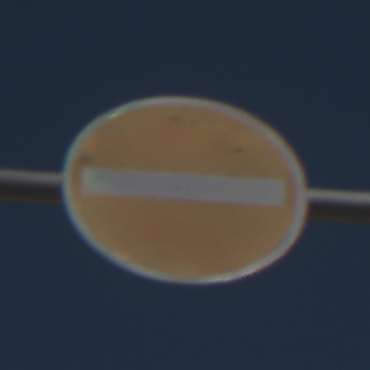
Verkehrszeichen: VerbotDerEinfahrt
Umgebung: Outdoor, Nature
Tageszeit: Midday
Wetter: Clear
Licht: Natural
Jahreszeit: Summer
Kontrast: HighContrast